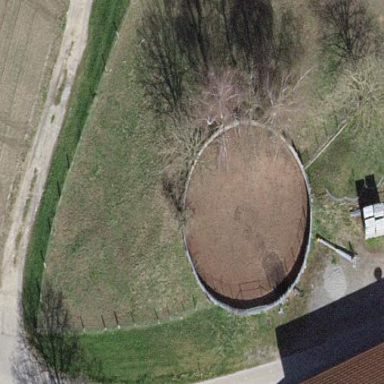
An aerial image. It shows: Storage tank which is man-made and housed in building.